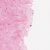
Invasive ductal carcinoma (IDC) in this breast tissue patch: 0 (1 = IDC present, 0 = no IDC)